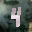
Label: 4